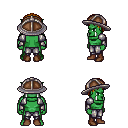
a pixel art fantasy rpg character, male body template, orc, green skin, steel arm armor, metal pants, blonde plain hairstyle, chain helm, brown shoes, four views (front, back, left, right), 2x2 character sprite sheet, small pixel art, hard edges, no anti-aliasing